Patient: sex M, age 77
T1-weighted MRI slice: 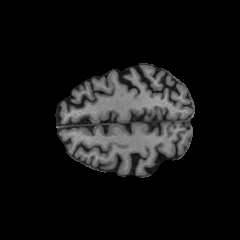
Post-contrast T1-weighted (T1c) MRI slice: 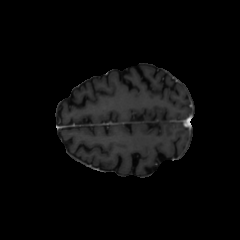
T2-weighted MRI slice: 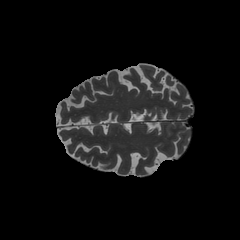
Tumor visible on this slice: no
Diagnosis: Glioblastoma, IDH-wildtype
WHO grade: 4